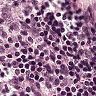
Metastatic tissue present: no